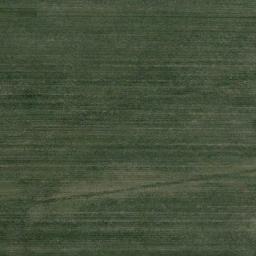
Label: meadow